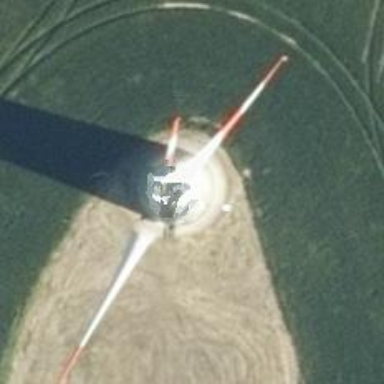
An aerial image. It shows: Wind power generator.